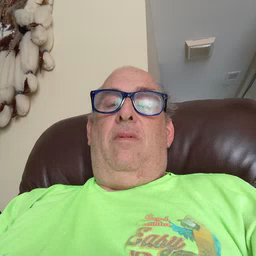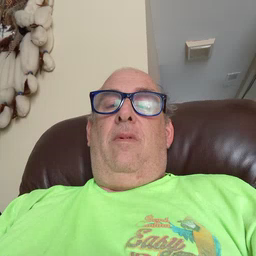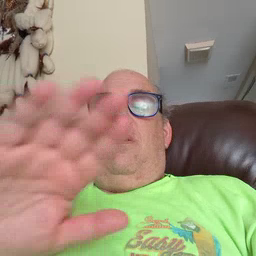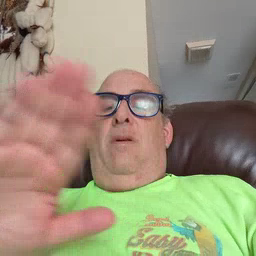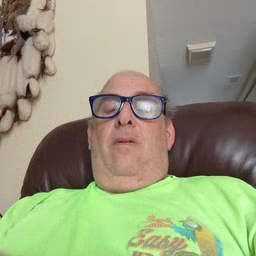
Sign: clean